Question: I want to <URL>, the logo and the button so that content is centered under the top bar.

I tried in various ways but it shrinks the map if I make a div. The following is the HTML, SVG data excluded.
'''
<!DOCTYPE html PUBLIC "-//W3C//DTD XHTML 1.0 Transitional//EN" "http://www.w3.org/TR/xhtml1/DTD/xhtml1-transitional.dtd">
<html xmlns="http://www.w3.org/1999/xhtml">
<head>
<meta http-equiv="X-UA-Compatible" content="IE=edge,chrome=1">
<meta http-equiv="Content-Type" content="text/html; charset=utf-8" />
<title>Free classifieds</title><link rel="icon" href="/img/favicon_us.ico?51340" type="image/x-icon">
<link href="/static/india_files/index_in.css?234" rel="stylesheet" type="text/css">
<link rel="stylesheet" type="text/css" href="/static/usa.css?{{VERSION}}" />
</head>
<body>
<div class="topbar">
<div class="topbar-inner nohistory">
<div class="topbar-left">
<a class="topbar-new" href="https://www.koolbusiness.com/account/create"><strong>New!</strong> All your ads and saved searches in one place, create an account today!</a>
</div>
<div class="topbar-right">
<a class="topbar-login last" href="/login" title="Login to your account" rel="nofollow">
<i class="sprite_common_topbar_log-in topbar-float_left"></i>
{% if loggedin %}<a href="/logout">{% trans %}Log out{% endtrans %}{% else %}<a href="/login">{% trans %}Log in{% endtrans %}{% endif %}
</a>
<a class="topbar-create first" href="/create/" title="Create your account" rel="nofollow">
<i class="sprite_common_topbar_logged-in topbar-float_left"></i>
{% if loggedin %}{{user.name}}{% else %}<a href="/create/">{% trans %}Create account{% endtrans %}</a>{% endif %}
</a>
</div>
</div>
</div>
<div onselectstart="return false;" class="unselectable" >
<div id="wrapper">
<h1 id="logo" class="sprite_index_in_in_en_logo spritetext">hipheap.com - The right choice for buying &amp; selling in usa</h1>
<div id="post">
<a href="/ai" id="ad">Post your ad for free</a>
</div>
<!-- map code -->
<div id="map_base">
<span class="tip" id="tip"></span>
<!-- the svg code starts here -->
<svg version="1.1" id="map" xmlns="http://www.w3.org/2000/svg" xmlns:xlink="http://www.w3.org/1999/xlink" x="0px" y="0px"
viewBox="0 0 1080 720" xml:space="preserve">
<g id="shadow">
...
</g>
</svg>
</div>
<div class="clear"></div>
</div>
</div>
</body>
</html>
'''
The CSS is too large to fit in an SO question but is avilable from the link and of course it won't help creating a fiddle with the problem since a fiddle with the problem doesn't display the problem:
<URL>
What can be done? I just want to do something very simple, centering apiece of content, and all these frameworks and cSS and pointless modularizations have made it impossible to do something simple.
## Update
I tried using 'margin: 0 auto;' on the div but it's not working since CSS makes it impossible to do something simple.
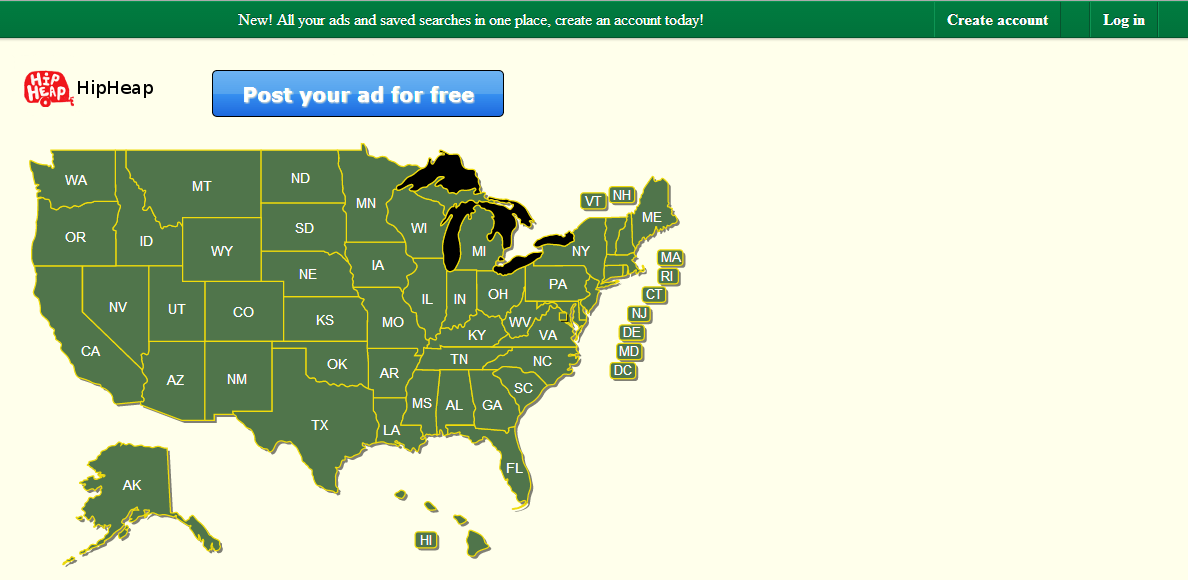
Answer: This is a hack, but like you said, the code and CSS are hard-wired to make the map have a big margin on the right. Margin auto doesn't work because that extra margin takes up the whole page, and making it narrower only shrinks the map.
You can experiment with relative positioning, however, to make it move to the center without shrinking the map.
E.g.,
'''
<div id="wrapper" style="position: relative; left: 33%">
'''
When I changed only that in your code, it looks approximately right to me.
For a better answer, I would have to figure out a way to make the map stop scaling. Right now its size is proportional to the width of the wrapper block, which is hard-wired to 1400px right now. If I change that width, then the map shrinks, like you say.